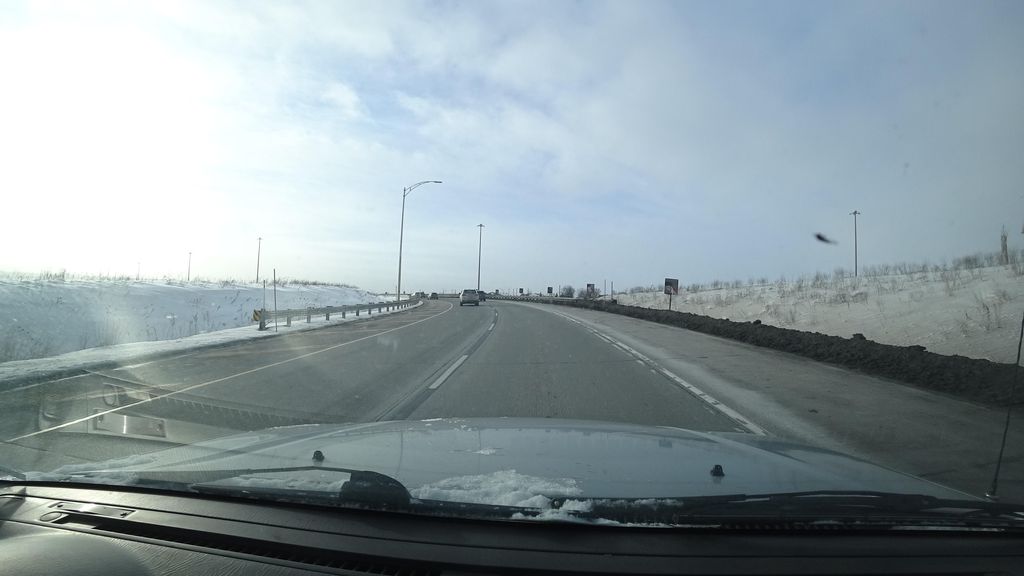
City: quebec_city